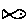
Label: fish